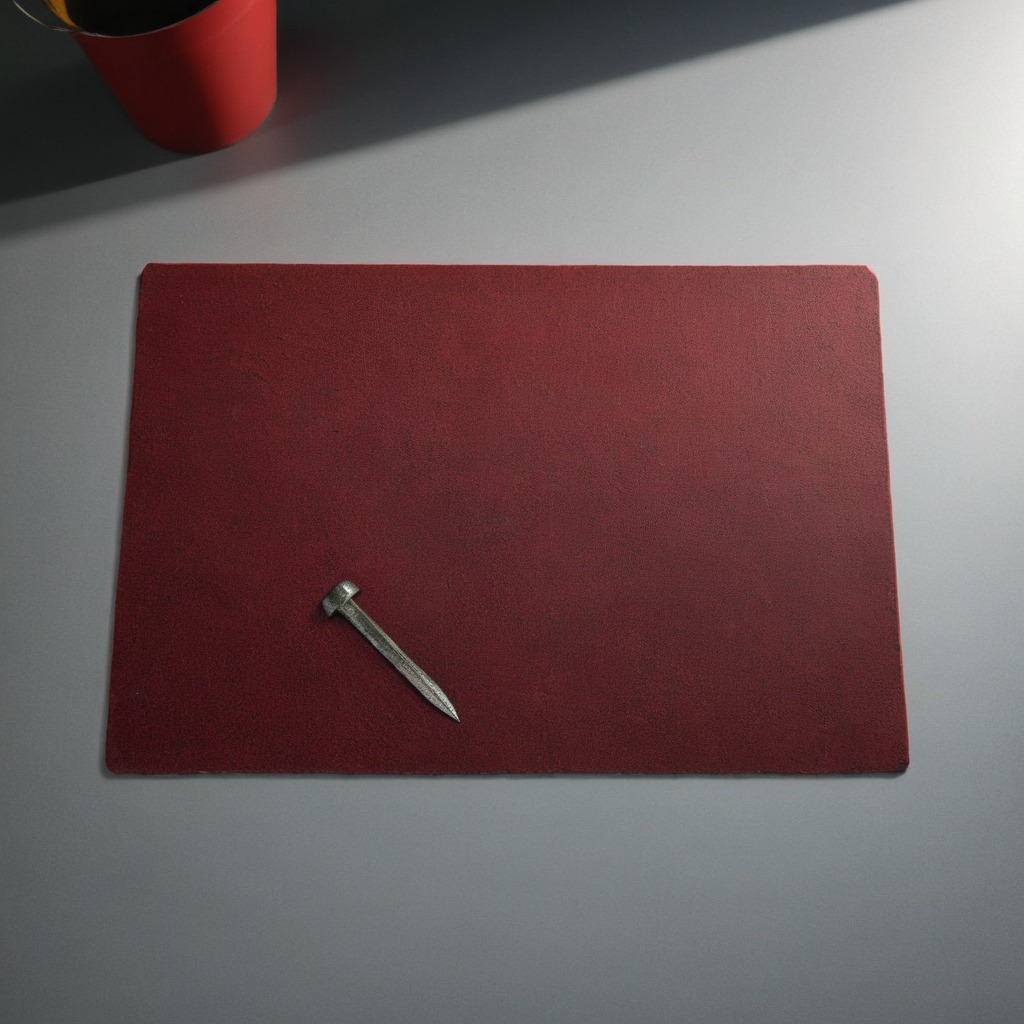
An iron nail is lying on the clean granite tabletop.